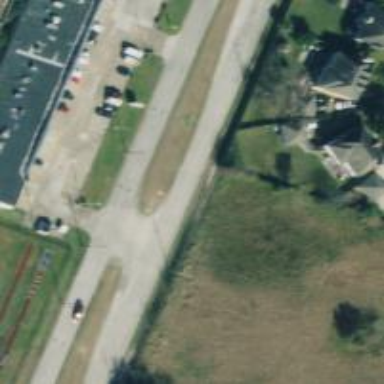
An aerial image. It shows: Secondary road.